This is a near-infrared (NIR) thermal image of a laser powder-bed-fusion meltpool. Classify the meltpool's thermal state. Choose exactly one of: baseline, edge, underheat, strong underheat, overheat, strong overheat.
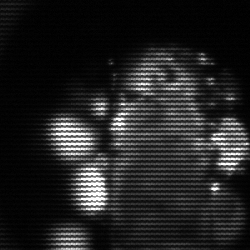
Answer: strong underheat